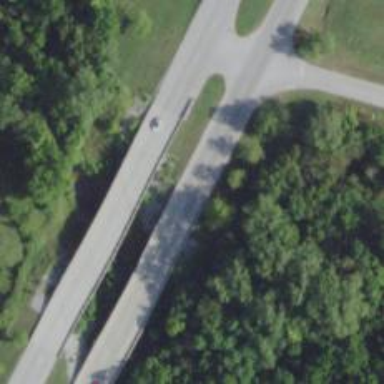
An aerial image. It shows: Primary highway expressway with bridge.